Interaction volume radius: 10 \u00c5
Interaction volume height: 30 \u00c5
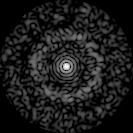
Disorder parameter: 0.8471